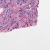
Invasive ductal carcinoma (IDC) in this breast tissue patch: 1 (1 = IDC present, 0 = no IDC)